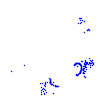
Particle: pion